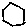
Label: hexagon